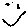
Label: smiley face